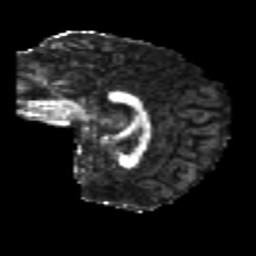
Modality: FA
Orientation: sagittal
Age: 24
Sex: female
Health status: healthy
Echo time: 0.074 s